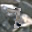
Label: 7